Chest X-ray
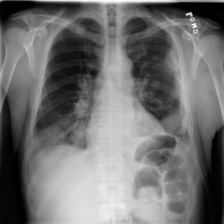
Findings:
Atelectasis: negative
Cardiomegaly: negative
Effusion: positive
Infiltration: negative
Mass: negative
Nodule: negative
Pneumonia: negative
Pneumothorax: positive
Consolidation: negative
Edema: negative
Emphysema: negative
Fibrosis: negative
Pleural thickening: negative
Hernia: negative